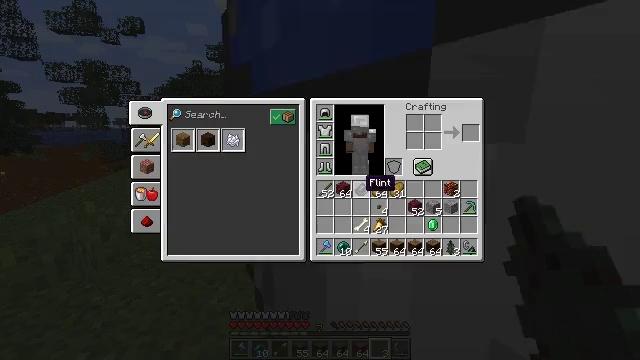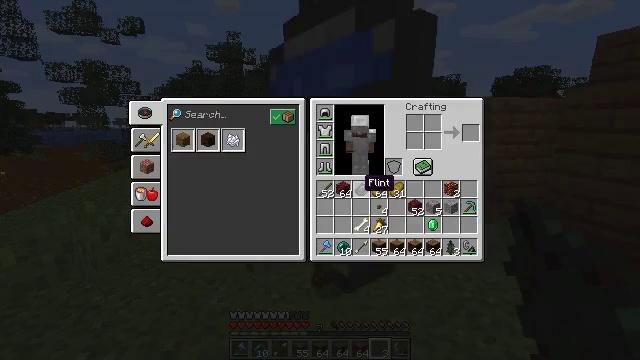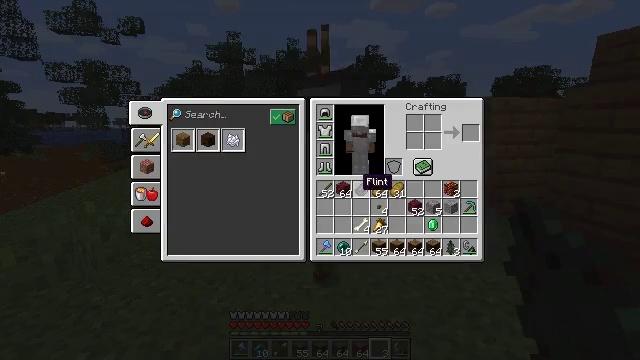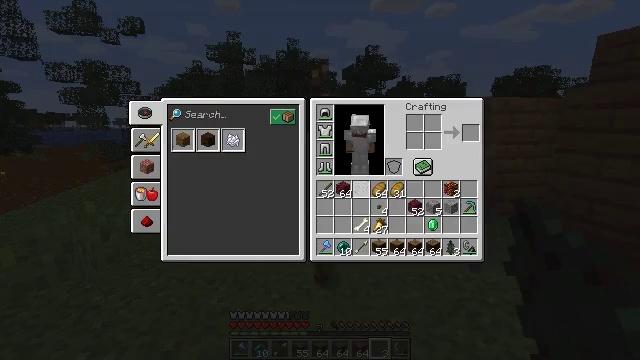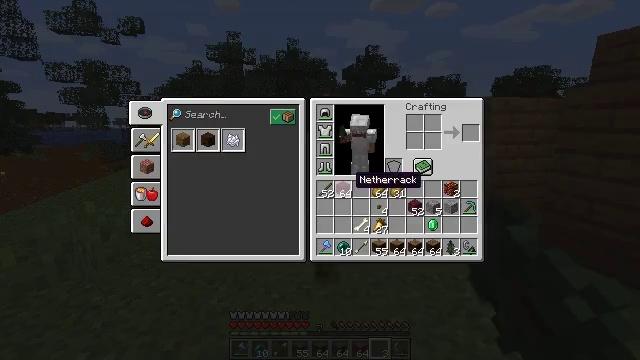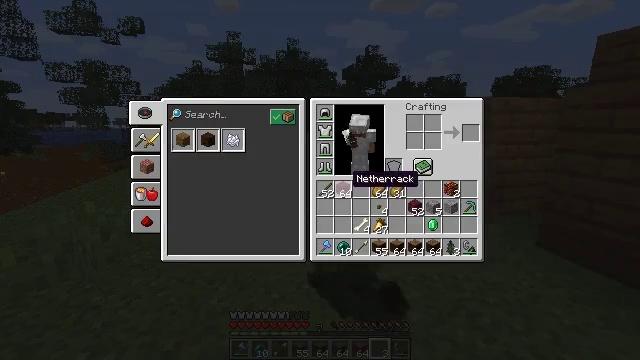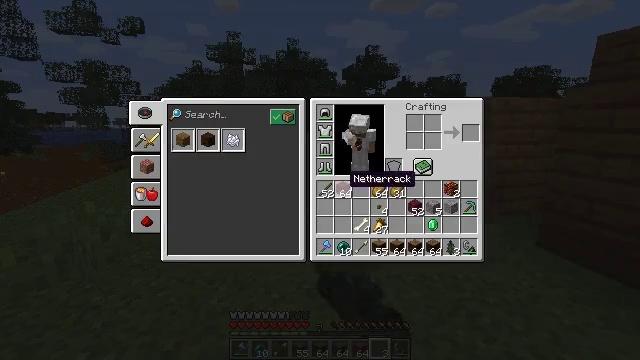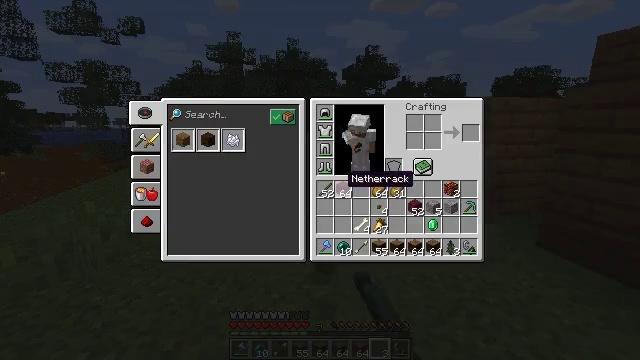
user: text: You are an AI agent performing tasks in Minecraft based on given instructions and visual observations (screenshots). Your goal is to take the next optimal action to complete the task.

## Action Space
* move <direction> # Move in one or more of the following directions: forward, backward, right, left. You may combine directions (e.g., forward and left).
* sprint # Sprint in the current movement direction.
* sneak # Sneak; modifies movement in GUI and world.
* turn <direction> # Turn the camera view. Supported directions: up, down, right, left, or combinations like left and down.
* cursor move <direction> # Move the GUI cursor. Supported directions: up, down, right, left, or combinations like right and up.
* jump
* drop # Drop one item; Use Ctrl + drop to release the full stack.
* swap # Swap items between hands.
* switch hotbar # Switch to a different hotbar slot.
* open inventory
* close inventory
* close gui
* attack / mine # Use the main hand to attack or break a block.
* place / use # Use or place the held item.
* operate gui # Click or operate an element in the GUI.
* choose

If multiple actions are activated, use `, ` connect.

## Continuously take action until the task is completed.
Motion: motion action
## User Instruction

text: Remove a flint from the inventory.
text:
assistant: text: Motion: sprint, open gui
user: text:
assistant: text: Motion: sprint
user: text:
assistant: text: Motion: sprint, drop
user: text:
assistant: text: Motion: sprint, drop
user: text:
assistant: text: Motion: sprint, drop
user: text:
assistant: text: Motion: sprint, drop
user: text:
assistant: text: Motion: sprint
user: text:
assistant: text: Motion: sprint, drop